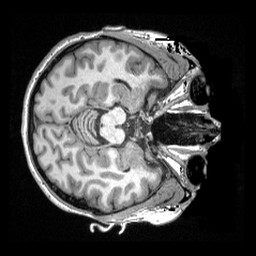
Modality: T1w
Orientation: axial
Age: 20
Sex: female
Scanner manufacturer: siemens
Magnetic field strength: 3 T
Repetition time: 2.3 s
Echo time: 0.00308 s